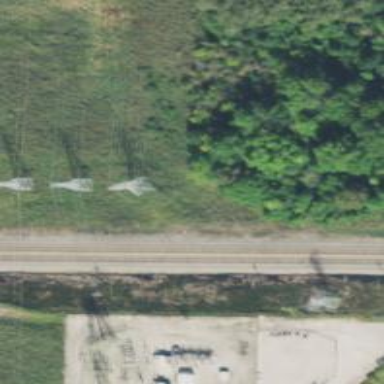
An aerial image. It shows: Lattice structure tower used for power transmission.